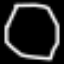
Label: octagon